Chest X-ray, AP view. Patient: 59 years old, sex M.
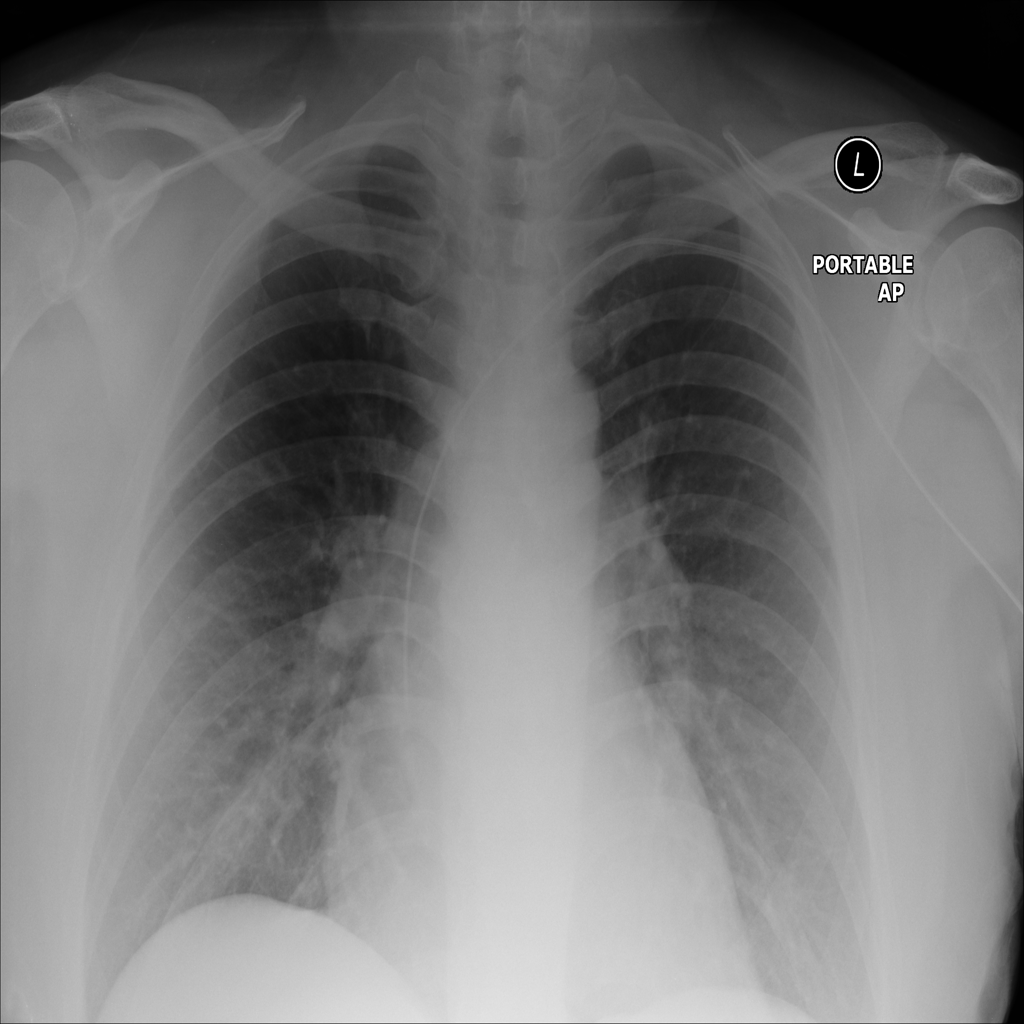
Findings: No Finding